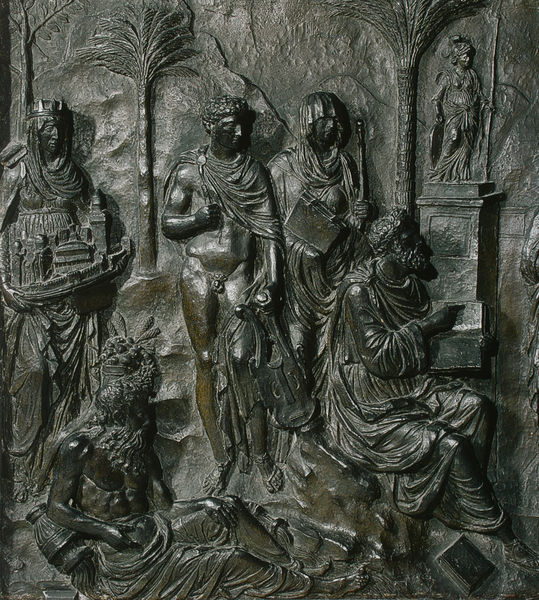
Titel: Grabmal della Torre - La lezione di medicina (Ausschnitt)
Künstler: Andrea Riccio
Standort: Paris
Institution: Musée du Louvre
Schlagwörter: akt, baum, berg, blätter, dunkel, felsen, mann, nackt, nackter, umhang, bäume, frauen, menschen, sitzen, stadt, busen, frau, frisur, hintergrund, männer, schwarz, tür, tuch, bart, sockel, stehen, stein, steine, vollbart, instrument, hügel, kirche, figur, gewand, sitzend, tücher, gewänder, personen, musik, krone, locken, renaissance, boot, turm, krug, skulptur, statue, relief, brüste, schiff, bücher, liegen, modell, düster, stab, berge, fels, wüste, türe, figuren, fluß, architecture, church, column, crowd, crown, feathers, king, lanze, men, people, robes, soldiers, women, black, dark, figures, gray, grey, group, hair, lady, old, robe, sitting, woman, kopftuch, barbe, homme, servant, metall, palm, palme, palmwedel, plant, pot, wedel, bauch, bronze, faltenwurf, nackte, plastik, podest, scham, penis, gefäß, antike, buch, orient, stich, herrscher, kranz, lorbeer, lorbeerkranz, buchdeckel, geige, violine, feather, profile, antik, götter, zeus, classical, food, fruit, gods, greek, harp, heaven, man, naked, nude, nudity, rocks, roman, stone, toga, tree, musen, background, boat, building, head, mountain, ship, trees, palmen, armor, costume, metal, uniform, gelehrter, königin, laute, river, harfe, lyra, kupferstich, tunika, leier, beard, old man, prophet, saint, kästchen, modelliert, books, monument, sculpture, schließe, rückwand, scene, antique, römisch, athena, drapery, reading, waisen, hohl, city, human, basket, ancient, music, historical, rome, gehauen, palmblätter, grichisch, buildings, guß, art, detail, school, shoes, studying, stifter, stadtmodell, religion, read, balls, legs, geschenke, cloth, predigen, togas, tunikas, antiquité, god, sandals, shield, book, chest, morgenland, lehren, weisheit, pillar, grapes, desert, gewandschließe, attribute, humans, portal, sulpture, kirchenmodell, carving, clothing, satue, stones, bible, pedestal, palm tree, palm trees, palms, exotic, standing, biblical, rest, photograph, debout, scholar, singer, bronzeguß, genitalien, greco-roman, egyptian, greece, five, iron, guitar, muscles, modellbau, bronzerelief, moses, philosopher, slave, brnzr, brunelleschi, flußgott, metallrelief, palwedel, rekief, schulterschließe, togae, tuniae, tunikae, waiser, river god, copper, lute, christus, spear, violin, david, queen, bas relief, servants, offering, egypt, rocky, holding, tray, ruler, greco, slaves, naked man, e, nu, nero, jar, apollo, headgear, clay, lyre, carved, tunic, low relief, kig, genitals, bronse, prestentation, presentation, barbara, votive, cleopatra, gifts, pedastal, scribe, leader, reaing, cast, solider, serving, bronce, grece, wise men, gook, laying down, teacher, plam tree, mold, teaching, bronzew, alexander, believe, asking, kings, geek, presents, donatello, harve, statute, abs, crwn, sentries, heilig, art within art, wet drapery, scultpre, fronds, exotiv, male nude, headdresses, naket, book soldier, ägypten, griechen, shirtless men, meetal, philosphy, relieve, bookd, scuplture, bronze tür reflief, marbal, babo, 5 man, festhers, crowne